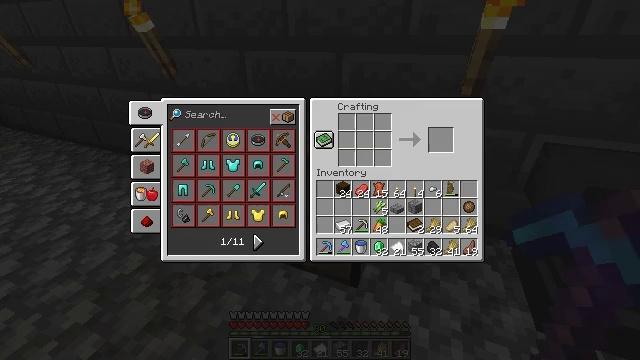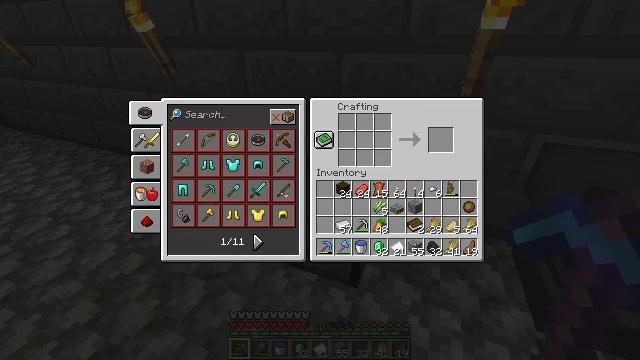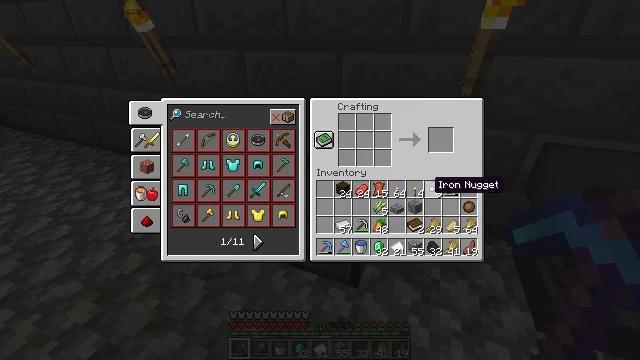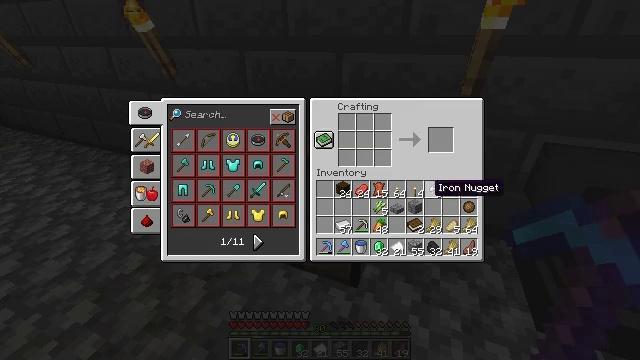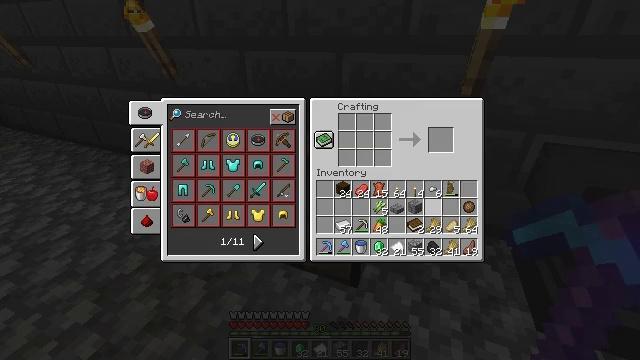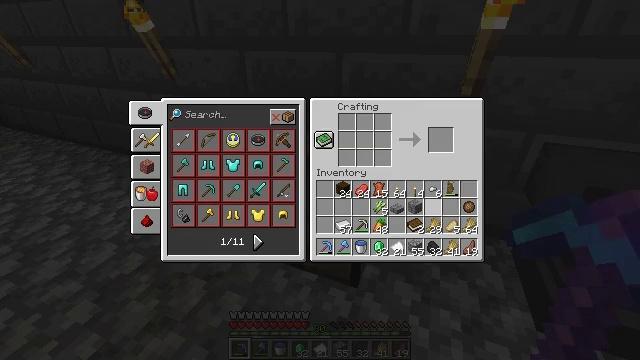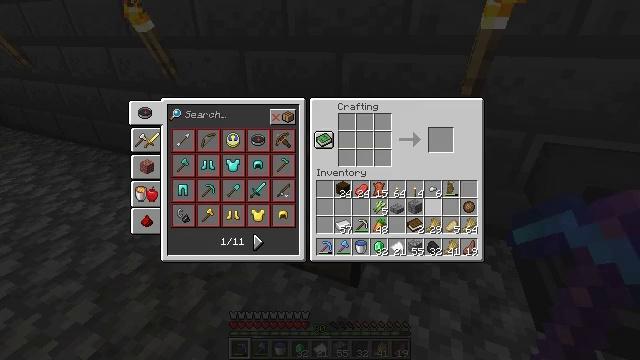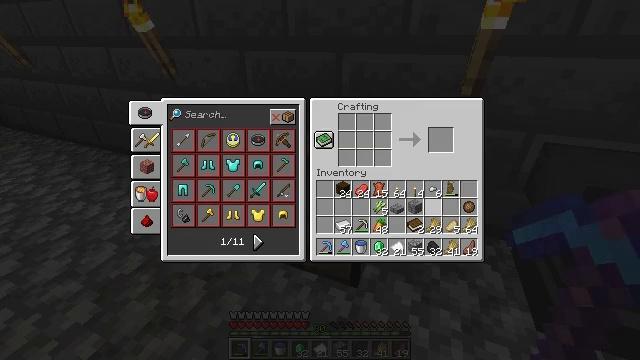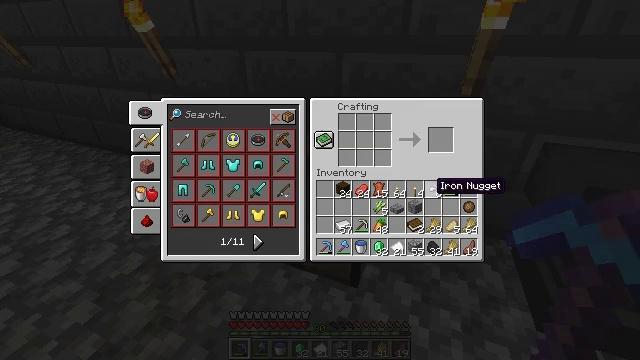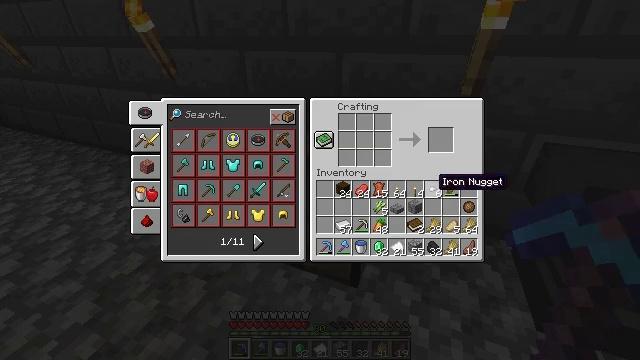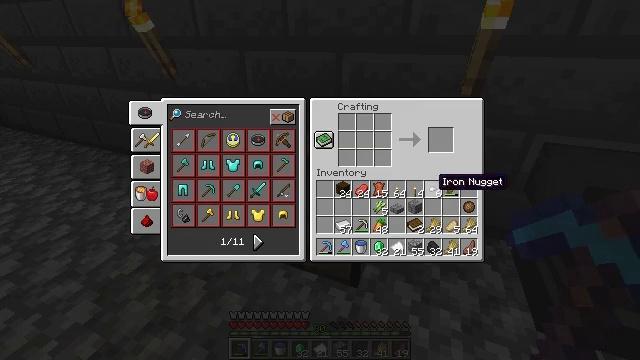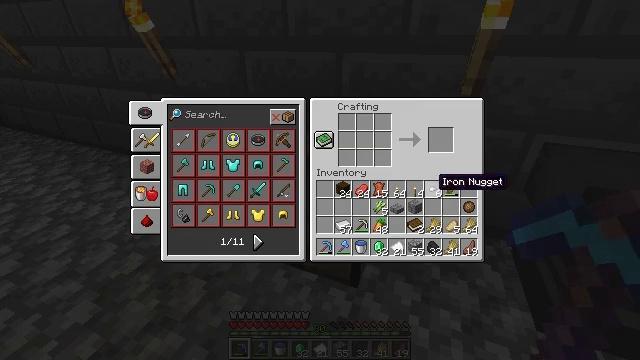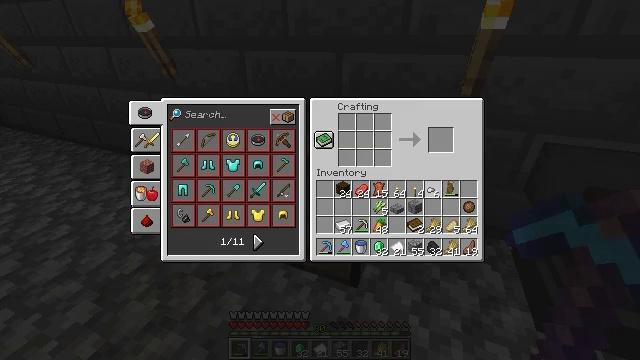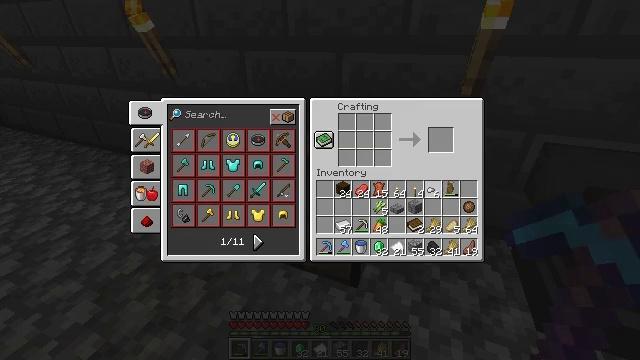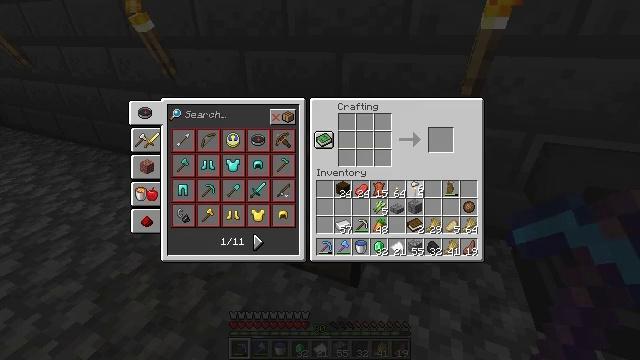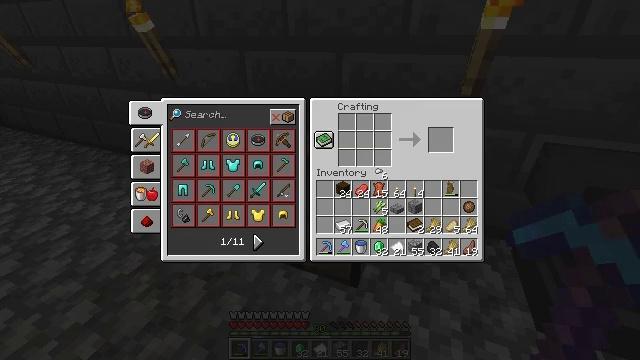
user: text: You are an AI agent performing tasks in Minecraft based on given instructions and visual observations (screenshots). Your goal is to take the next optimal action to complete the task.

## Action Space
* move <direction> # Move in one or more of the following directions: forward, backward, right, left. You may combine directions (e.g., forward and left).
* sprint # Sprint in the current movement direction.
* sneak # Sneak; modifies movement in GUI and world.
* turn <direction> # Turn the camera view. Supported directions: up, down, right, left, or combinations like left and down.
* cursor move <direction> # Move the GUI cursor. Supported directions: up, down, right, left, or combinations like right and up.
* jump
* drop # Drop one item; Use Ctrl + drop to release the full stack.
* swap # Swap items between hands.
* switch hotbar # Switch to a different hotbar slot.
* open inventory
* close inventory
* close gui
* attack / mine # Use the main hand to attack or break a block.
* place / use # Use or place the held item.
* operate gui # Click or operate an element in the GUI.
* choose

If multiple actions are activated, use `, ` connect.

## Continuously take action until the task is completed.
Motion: motion action
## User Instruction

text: Craft iron nugget.
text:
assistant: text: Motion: sneak, cursor move down, open gui
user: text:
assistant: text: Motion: sneak, cursor move down
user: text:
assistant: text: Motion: no_op
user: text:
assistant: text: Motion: no_op
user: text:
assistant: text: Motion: no_op
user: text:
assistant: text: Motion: no_op
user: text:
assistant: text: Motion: no_op
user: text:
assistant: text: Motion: no_op
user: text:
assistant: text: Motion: no_op
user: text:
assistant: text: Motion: no_op
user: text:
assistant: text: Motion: no_op
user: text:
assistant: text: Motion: operate gui
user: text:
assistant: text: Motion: operate gui
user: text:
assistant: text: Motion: cursor move left
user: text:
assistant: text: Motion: cursor move left and up
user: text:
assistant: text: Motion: cursor move left and up
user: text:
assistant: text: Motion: no_op
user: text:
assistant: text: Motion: no_op
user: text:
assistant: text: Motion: no_op
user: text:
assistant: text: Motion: choose
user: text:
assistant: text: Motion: choose
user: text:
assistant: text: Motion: cursor move left, choose
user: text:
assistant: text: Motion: cursor move left, choose
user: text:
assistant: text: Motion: cursor move left and up, choose
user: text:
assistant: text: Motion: cursor move up, choose
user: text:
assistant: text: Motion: cursor move up, choose
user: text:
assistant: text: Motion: choose
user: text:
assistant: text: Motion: choose
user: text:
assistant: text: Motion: cursor move right, choose
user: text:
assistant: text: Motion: cursor move right, choose